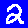
Digit: 2